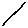
Label: line